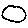
Label: circle